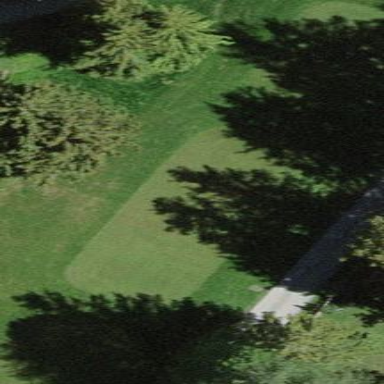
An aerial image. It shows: Golf tee.